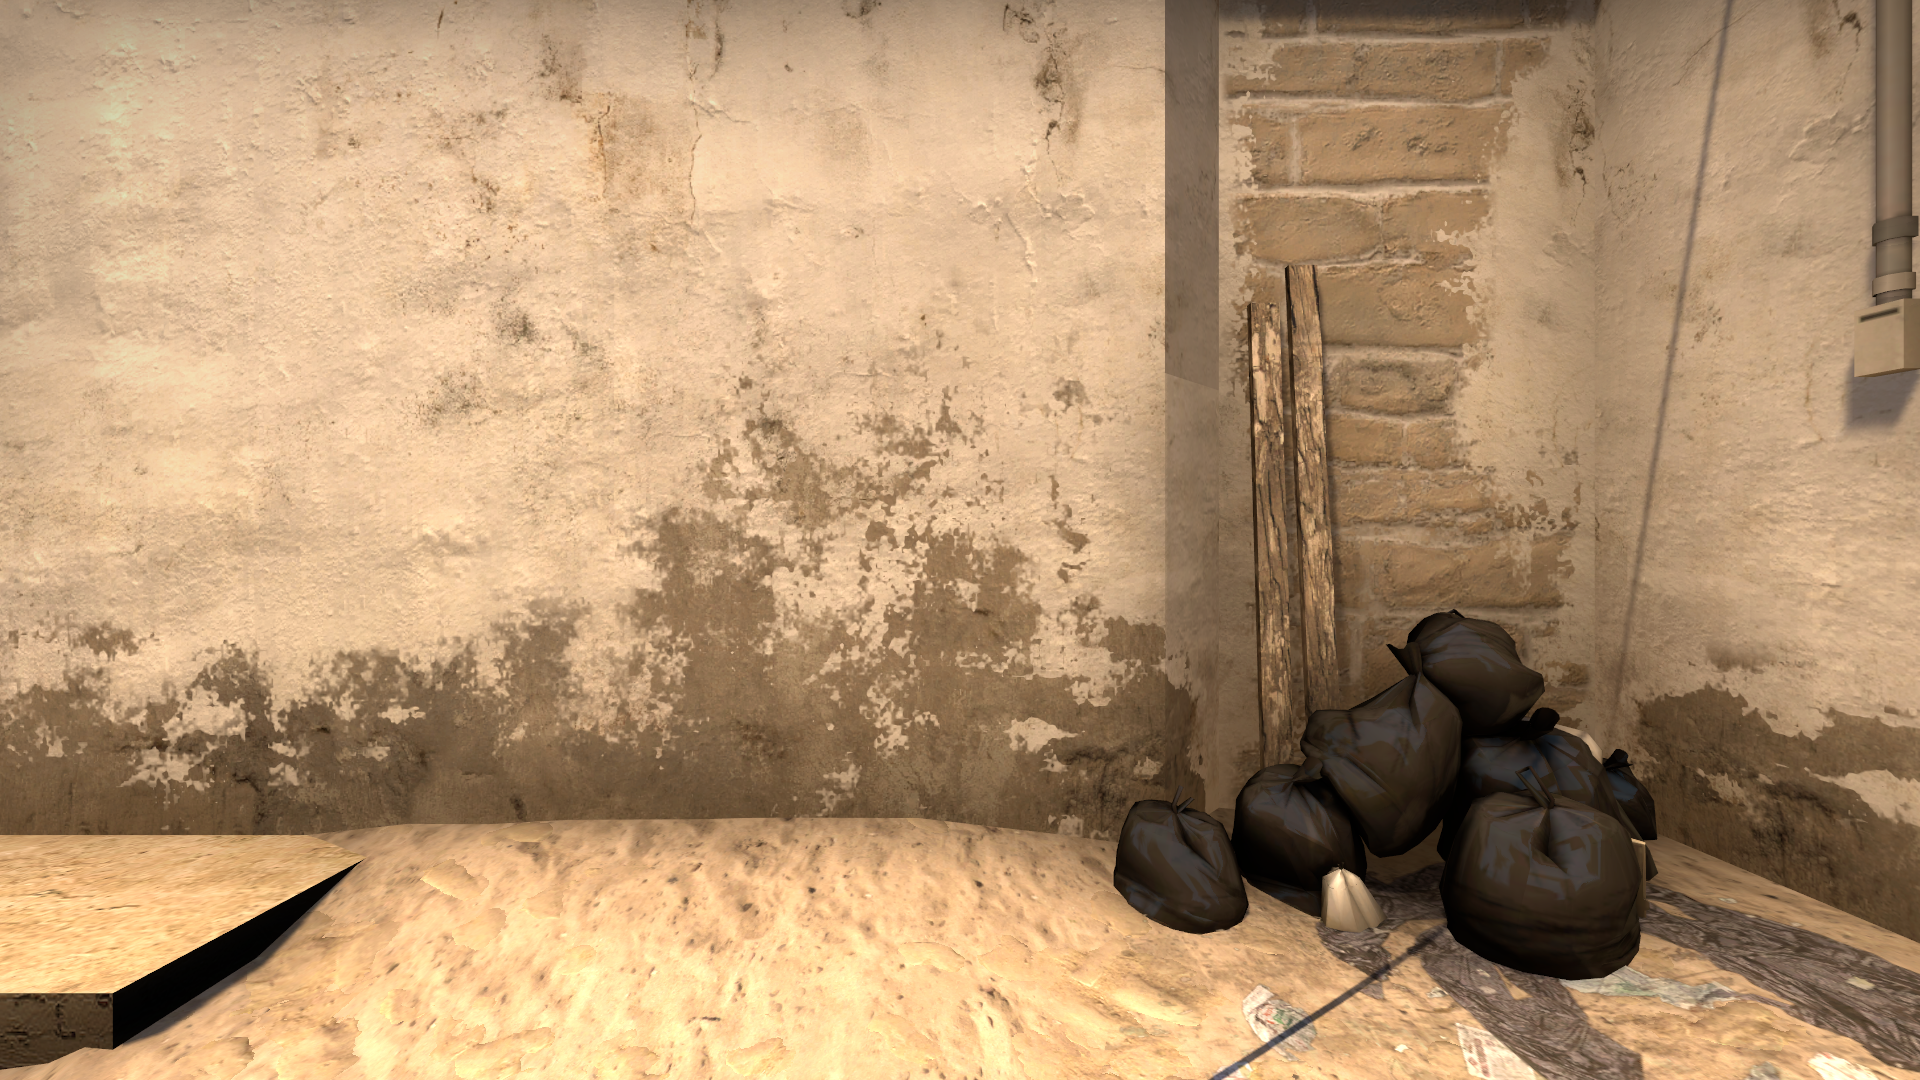
Map: de_mirage